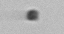
Label: nanoplankton_mix